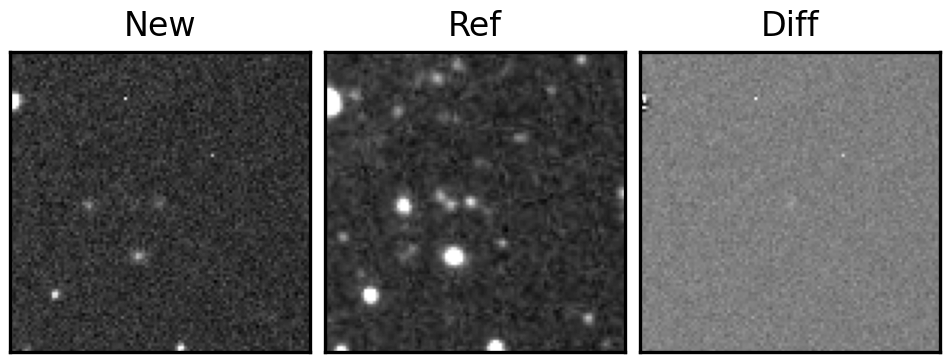
Label: real